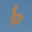
Label: 6